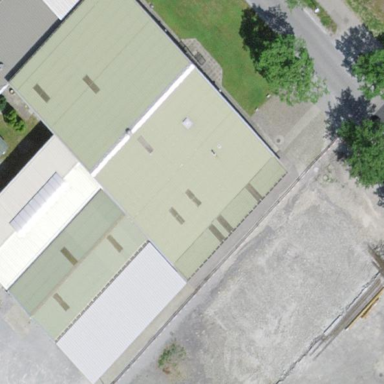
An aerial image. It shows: Commercial building.